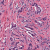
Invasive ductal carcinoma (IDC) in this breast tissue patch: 0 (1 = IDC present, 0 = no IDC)